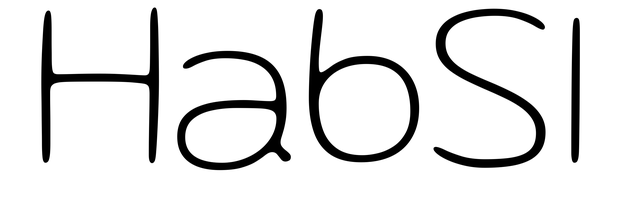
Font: Gluten_Thin